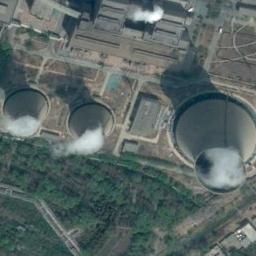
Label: thermal_power_station